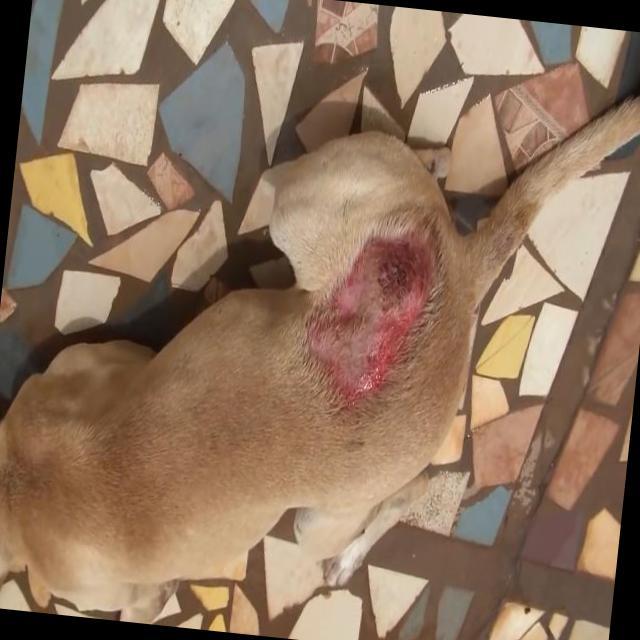
Canine dermatitis — inflammation of the skin presenting with erythema, pruritus, papules, and excoriation. May be allergic, contact, or atopic in origin.